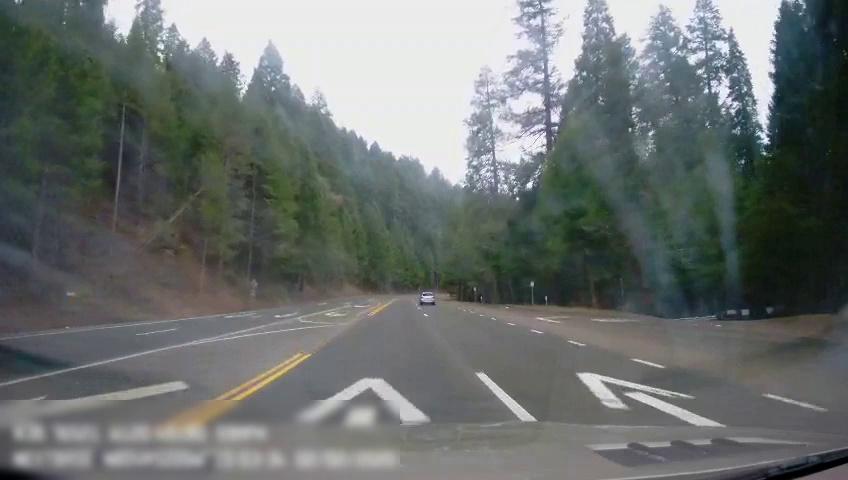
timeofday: Day
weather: Cloudy
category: Drivable Space
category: Vehicles | Car
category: Lanes | Alternate Lane
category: Lanes | Alternate Lane
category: Lanes | Alternate Lane
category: Lanes | Current Lane
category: Lanes | Current Lane
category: Lanes | Alternate Lane